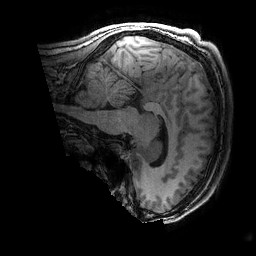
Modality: T1w
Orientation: sagittal
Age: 17
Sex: male
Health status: ill
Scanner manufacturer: ge
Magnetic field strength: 3 T
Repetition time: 0.007664 s
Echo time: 0.00342 s